Question: I'm stuck figuring out the best practice...
I want to create a "following" system in a way that a user can follow a car (getting email updates when car price changes, etc). The part of implementation that's giving me headaches is when I want to introduce lazy registration by only using email.
Everything requests.
In the interface, there will be a button to trigger the follow action, which will check if the user is registered or not. If a user is logged in, create a new 'CarSubscription' item, otherwise display a form where he could type his email address. Once submitted, the form should create a user with no password (if email exists, ask for the password and log in) and then it should create the relationship item.
The challenge here is to use redirection after submission of the form to the 'CREATE' action of the 'CarSubscriptionController'. Since I can't redirect using 'POST' I can't simulate the 'CREATE' or 'DESTROY' action.
The non-RESTful solution would be to create 2 actions under 'cars_controller': follow and unfollow and let them do the logic of creating entries and deleting them. That would enable me to just store the request path and use it after the user enters their email and logs in.
After trying to describe my problem here, it seems it's way too complicated and I am indeed very stuck... There are 3 different controllers and possibly 4 requests in this scenario.
Any help would be tremendously appreciated!
Please see my flow chart below:

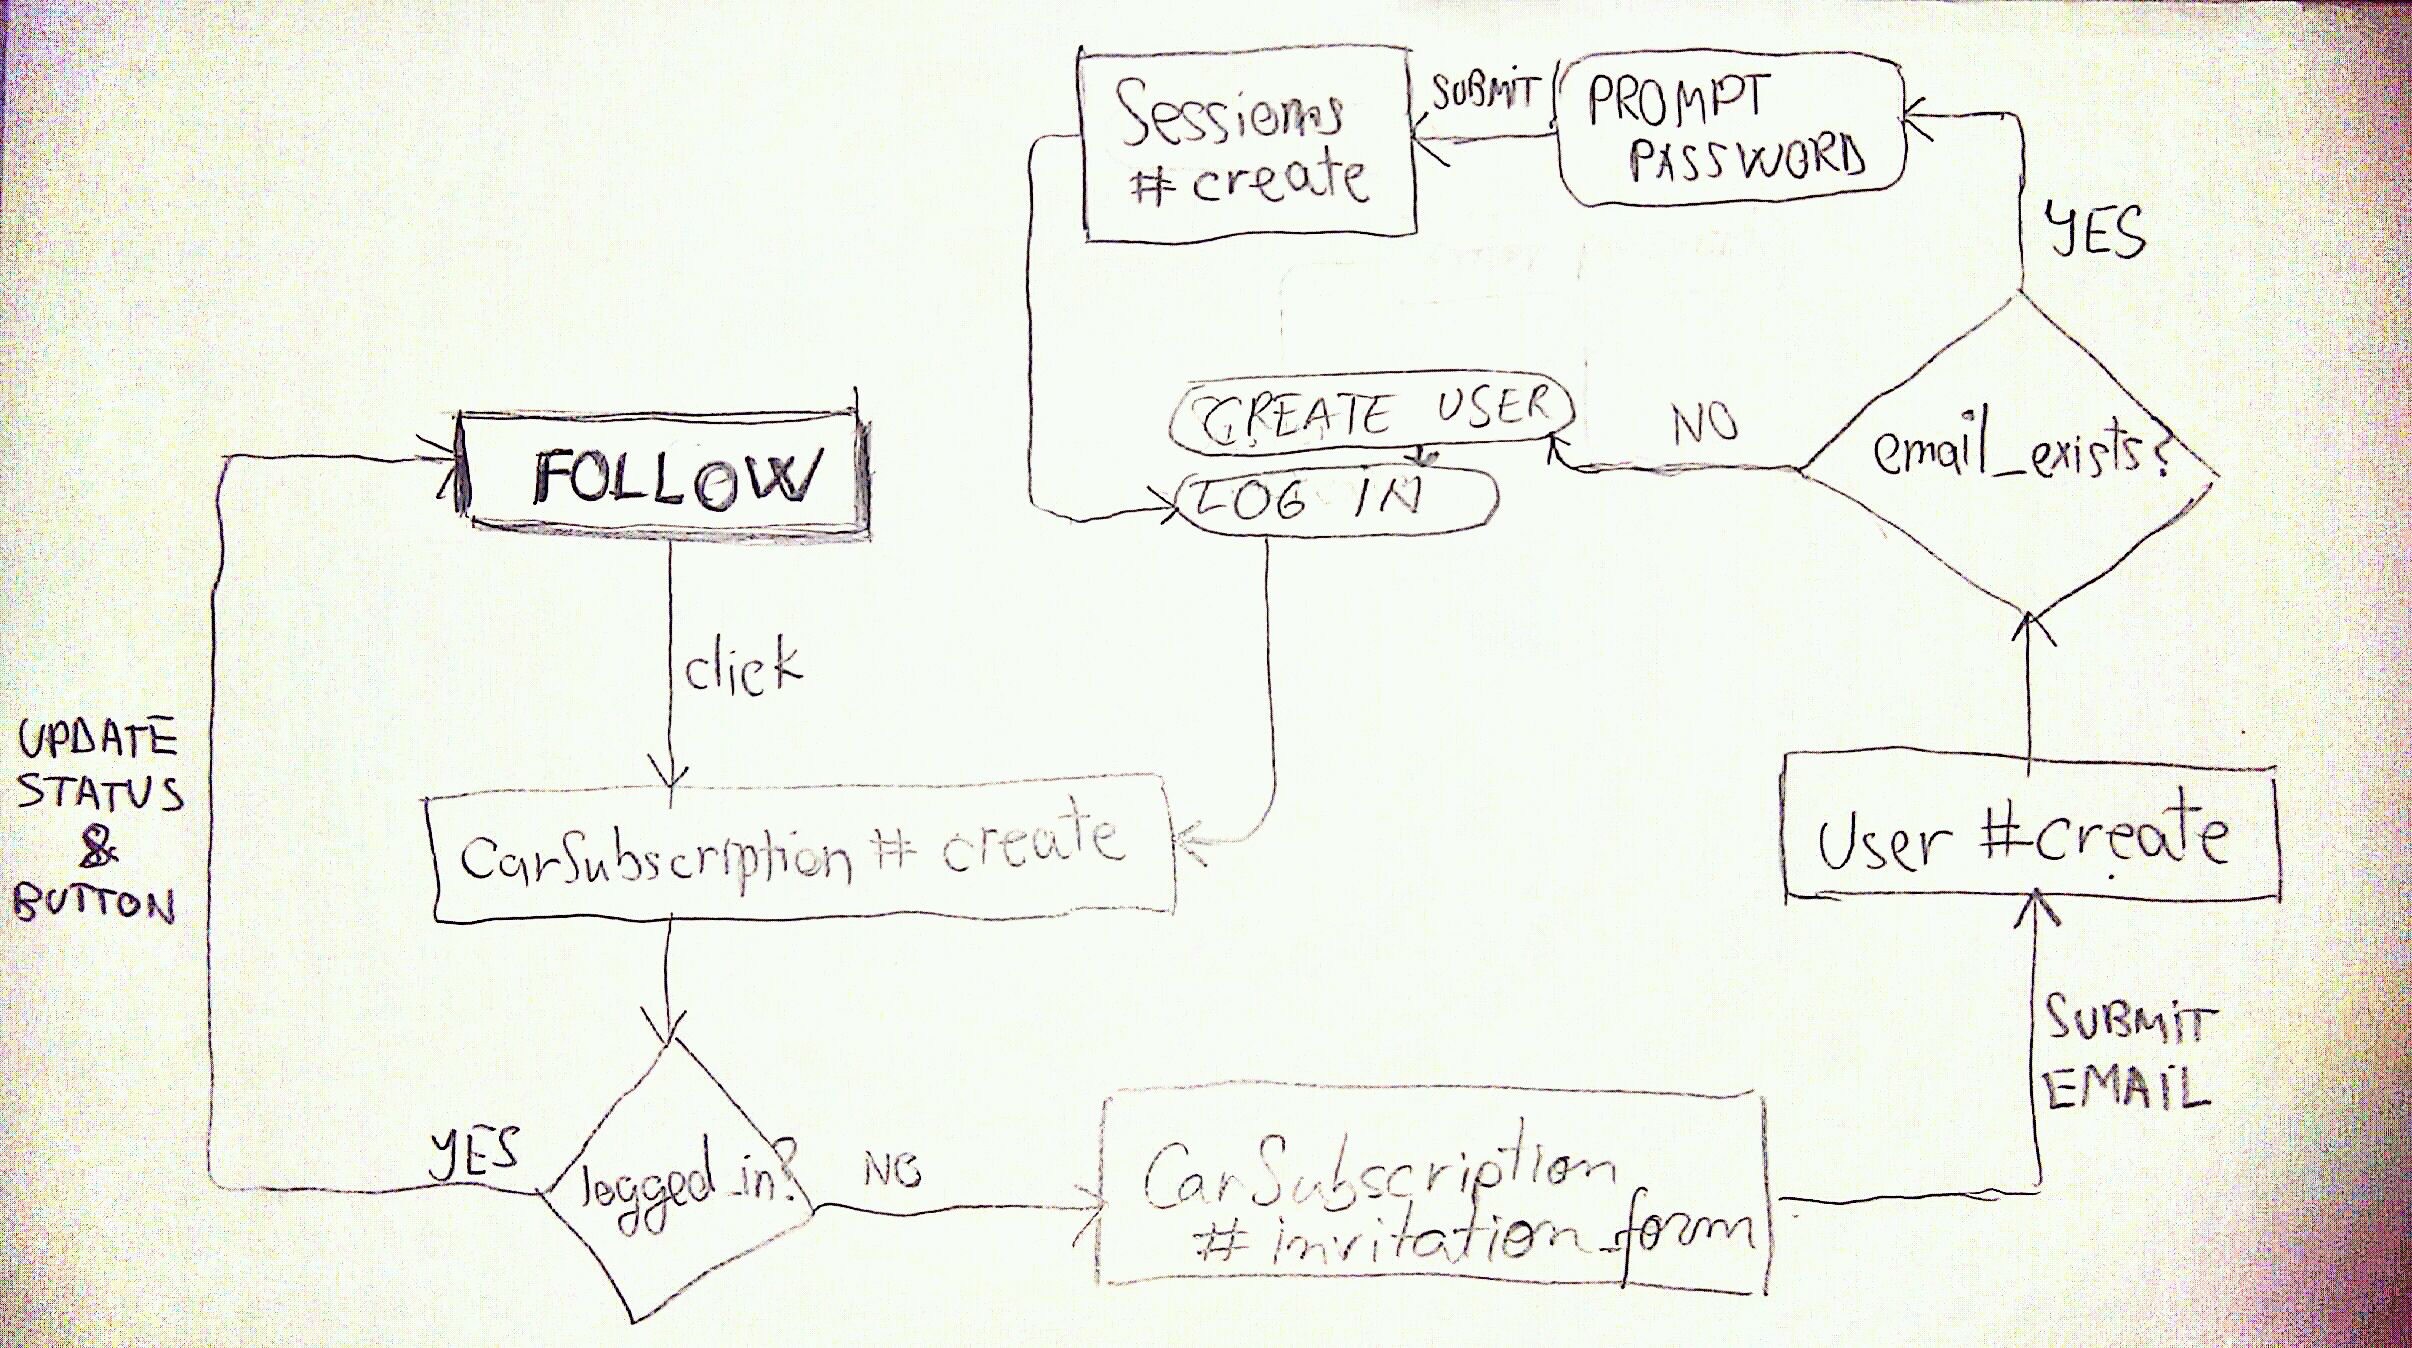
Answer: Not an expert here, I don't know if it's the best solution, but what I have done in similar situation is :
1. In your controller, respond with javascript instead of redirecting the user
2. In your javascript file, use $.post(...) to issue a POST to your controller action
3. Et voila!
You can also use ActiveResource to achieve this, but I actually never tried that solution : <URL>
'''
Person.new(:name => 'Ryan').post(:register)
'''
Hope this helps